The trace is the raw vibration amplitude of a rotating bearing as a function of time. What is the most likely bearing condition (normal, inner_race, outer_race, ball)?
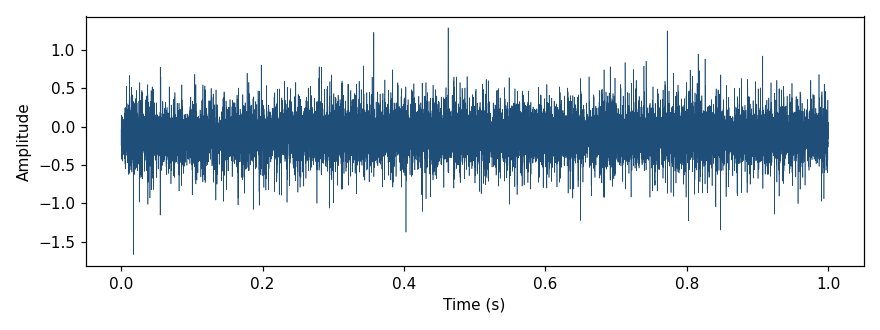
Answer: inner_race